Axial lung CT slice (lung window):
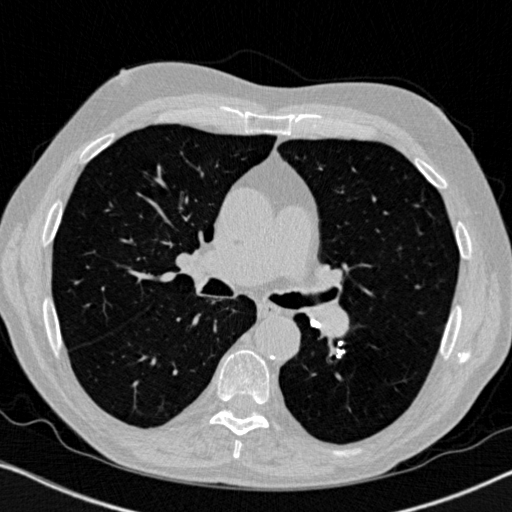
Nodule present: yes
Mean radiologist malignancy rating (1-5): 1